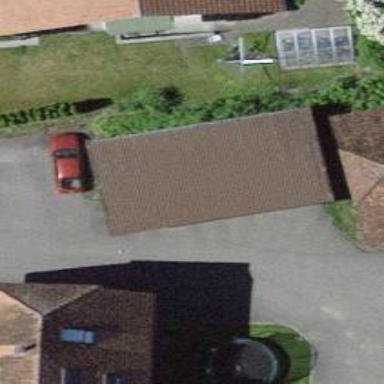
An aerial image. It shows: View of roof of building.